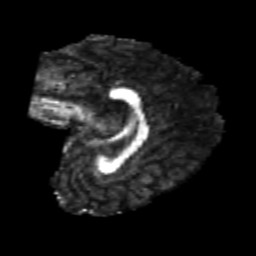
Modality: FA
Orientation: sagittal
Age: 26
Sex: female
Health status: healthy
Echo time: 0.074 s